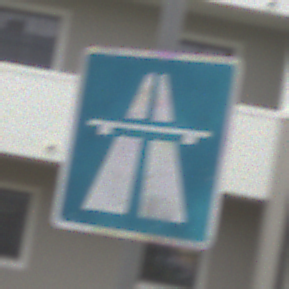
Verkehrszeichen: Autobahn
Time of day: Midday
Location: Outdoor (Urban)
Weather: Overcast
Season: NotSpecified
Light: Natural